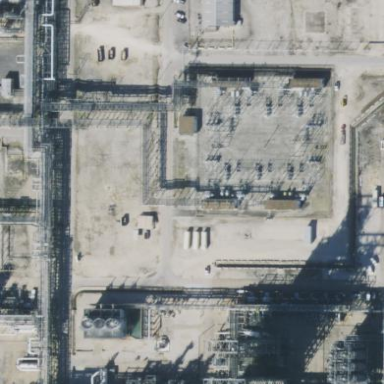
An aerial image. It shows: Power substation.